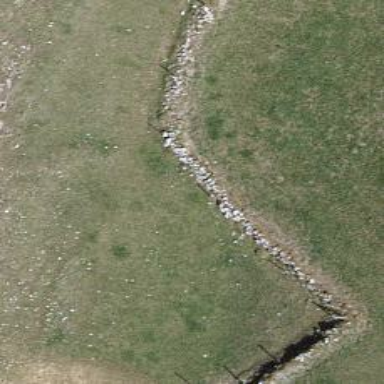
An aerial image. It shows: Dry stone wall barrier.